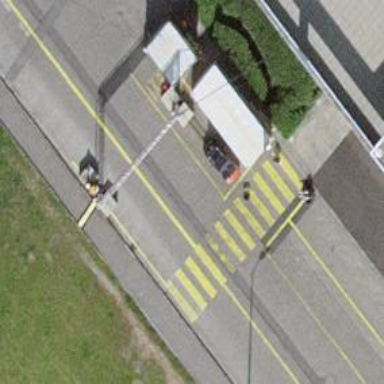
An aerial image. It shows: Marked crossing with zebra stripes on the road.